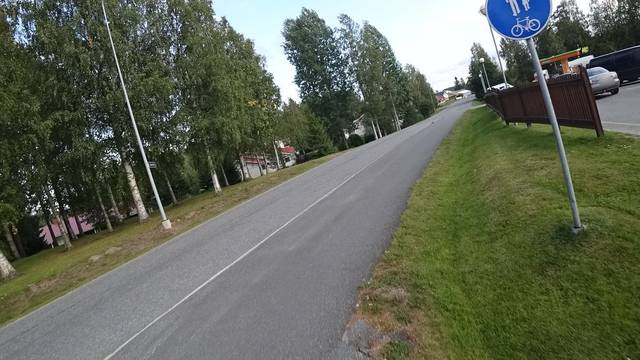
Region: Finland
Coordinates: 62.672, 30.936